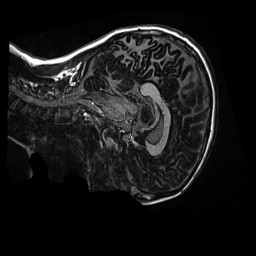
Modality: MP2RAGE
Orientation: sagittal
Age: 11
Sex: male
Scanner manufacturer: siemens
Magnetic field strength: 3 T
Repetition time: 4 s
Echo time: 0.00303 s